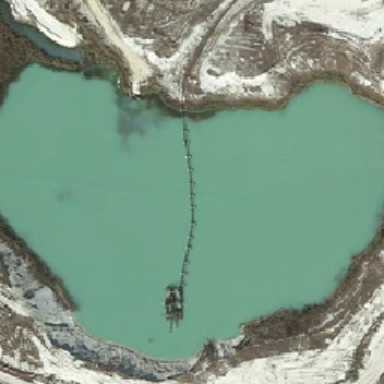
A heart-shaped pond is surrounded by several green trees .